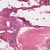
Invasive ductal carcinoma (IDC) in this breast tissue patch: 0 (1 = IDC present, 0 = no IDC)